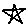
Label: star